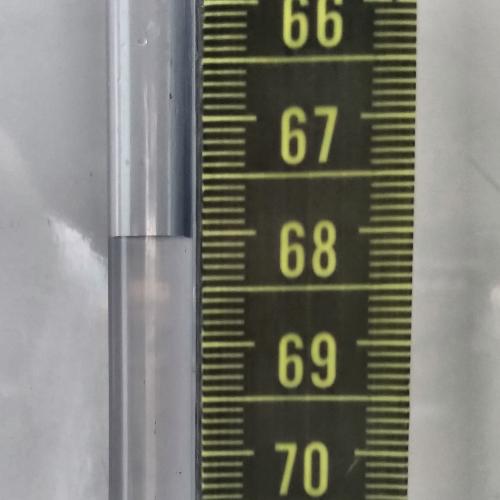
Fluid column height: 68.0 cm